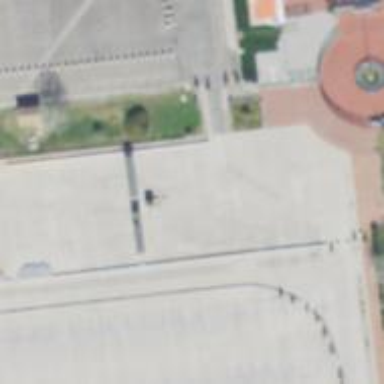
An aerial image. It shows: Image of helipad at airport.